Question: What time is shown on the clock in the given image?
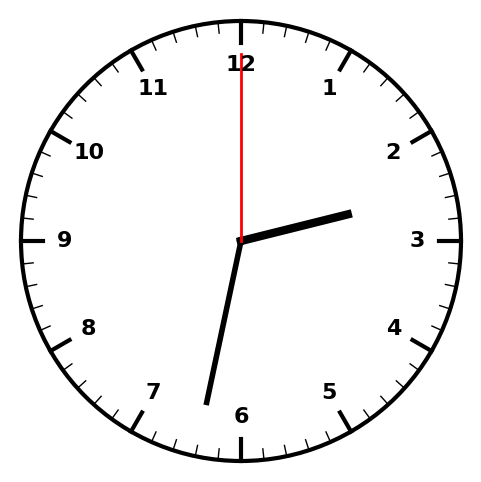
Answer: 02:32:00